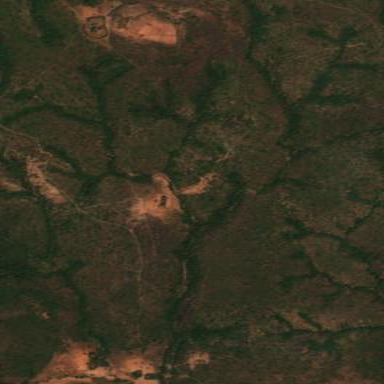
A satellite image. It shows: Forest area.